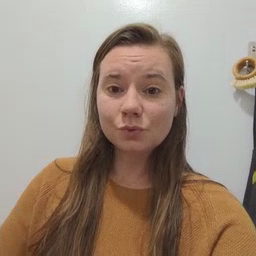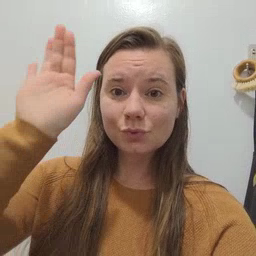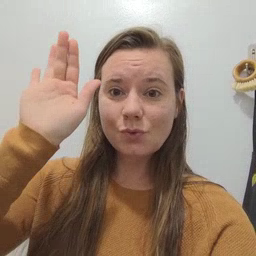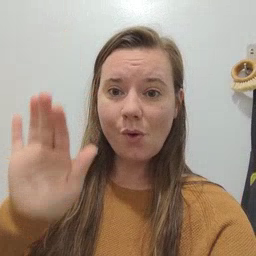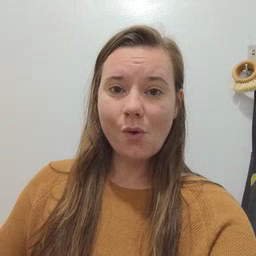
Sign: snow